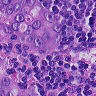
Metastatic tissue present: yes